Field crop: maize
Growth stage: 2
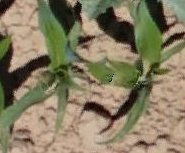
Species: maize